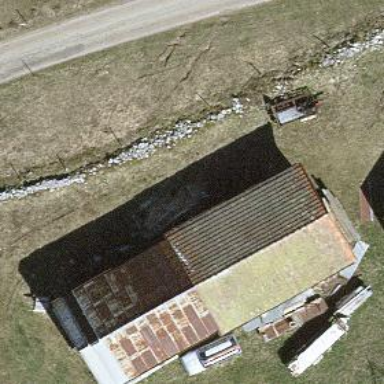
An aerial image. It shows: Farm auxiliary building with gabled roof.